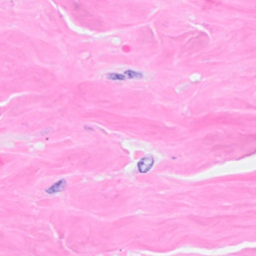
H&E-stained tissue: Breast